Aerial crown-view tile of a tropical tree (Barro Colorado Island, Panama), acquired 20250217:
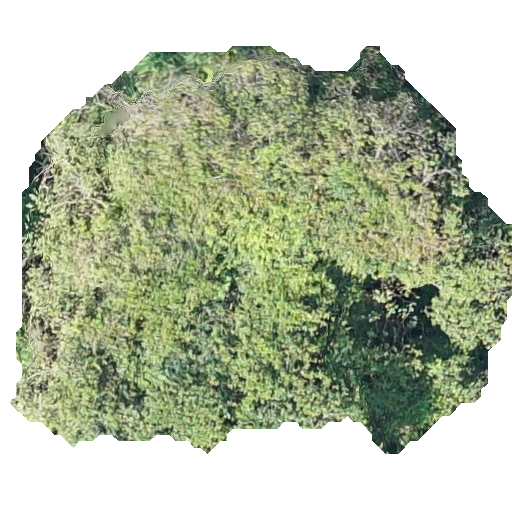
Species: Hura crepitans
GBIF accepted scientific name: Hura crepitans
Crown area: 240.937 m²